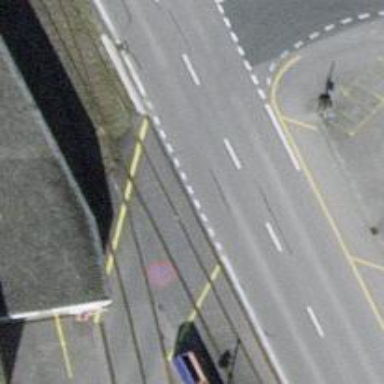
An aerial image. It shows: Railway level crossing.